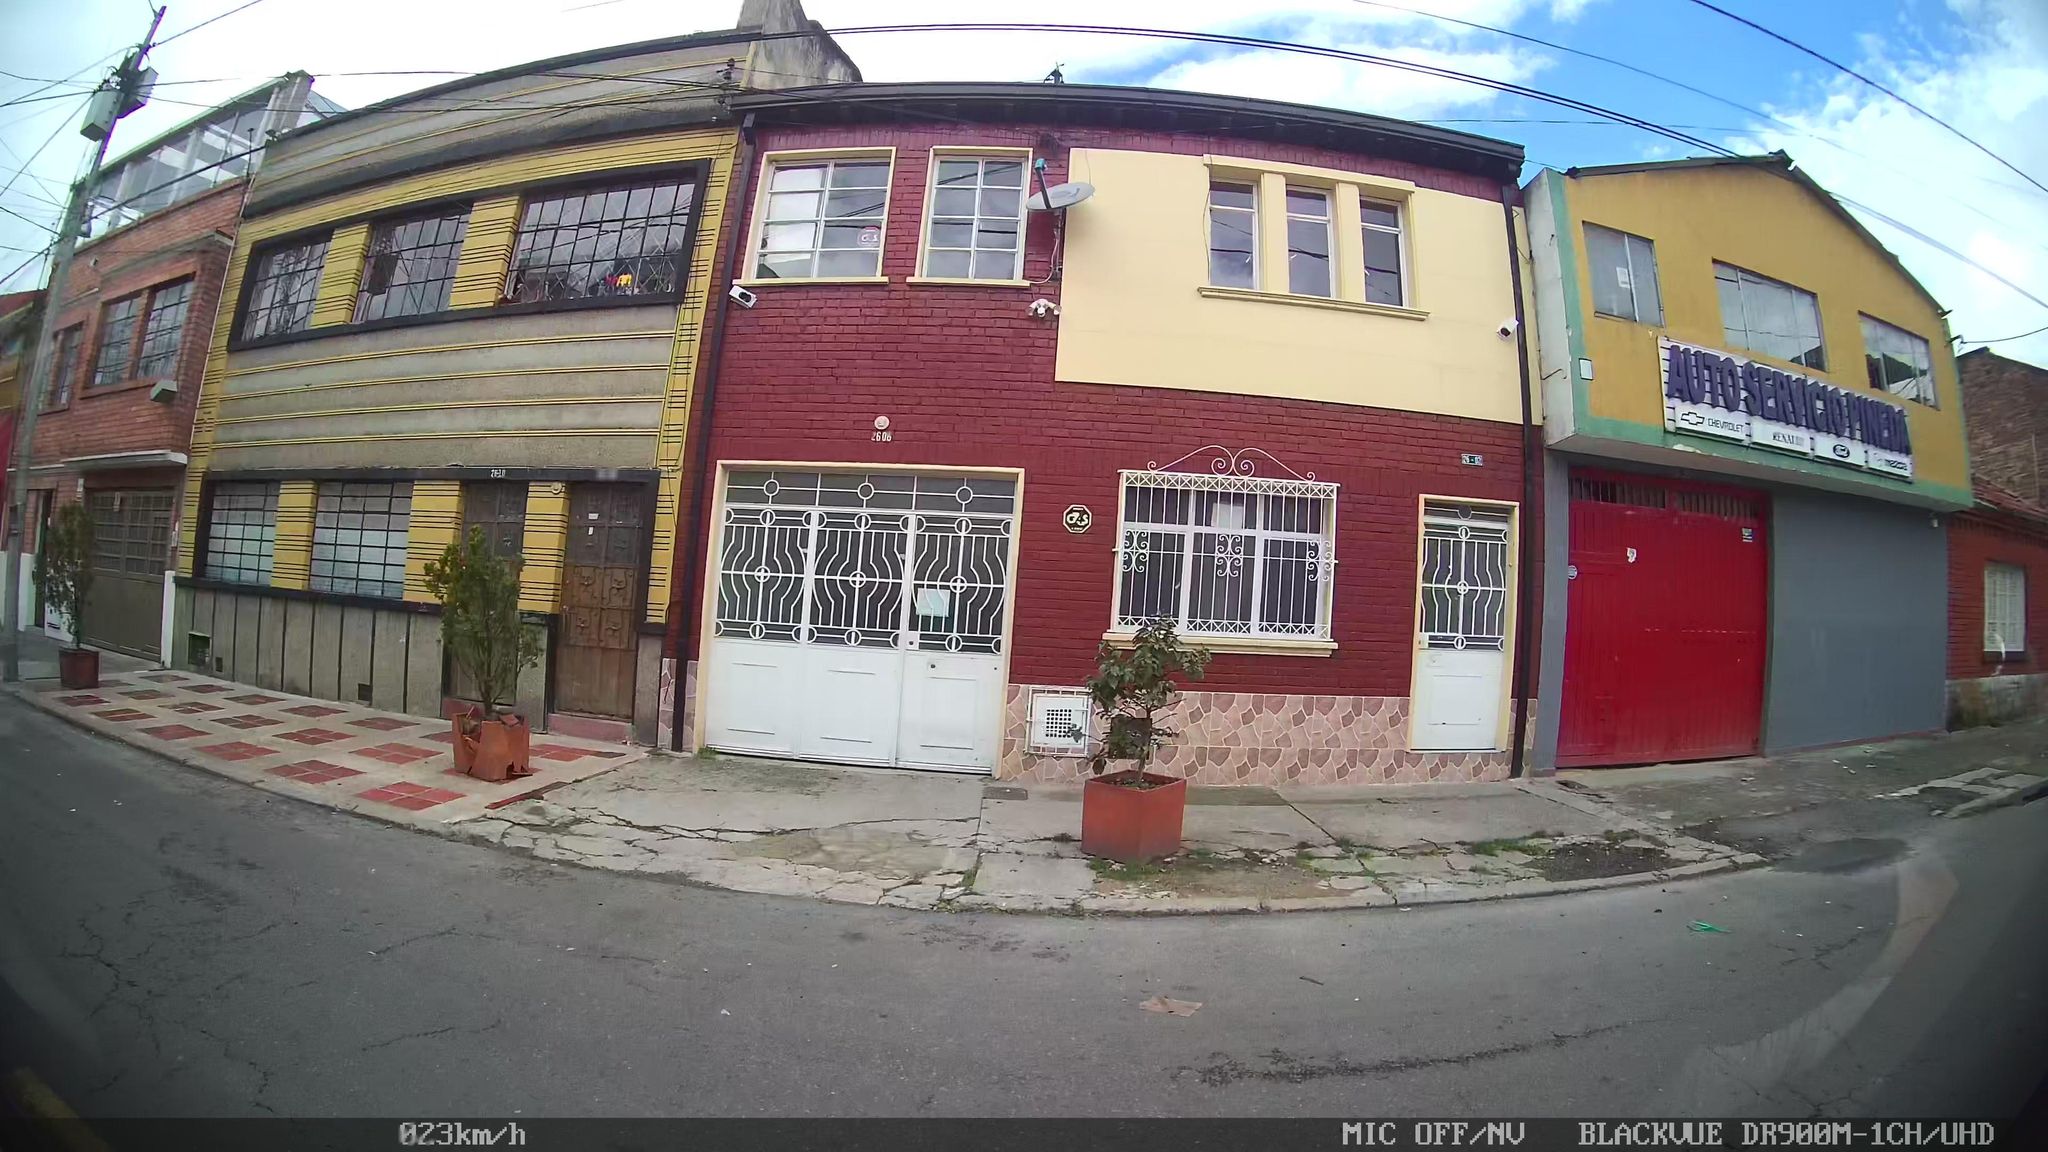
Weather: snowy
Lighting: day
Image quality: good
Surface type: driving surface
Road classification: tertiary
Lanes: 2
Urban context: urban centre
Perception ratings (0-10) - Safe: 1.31, Lively: 4.42, Beautiful: 3.29, Boring: 5.39, Depressing: 7.29, Wealthy: 2.37